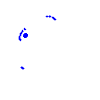
Particle: pion